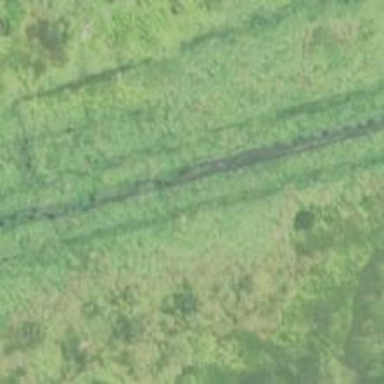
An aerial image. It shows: Natural water ditch.